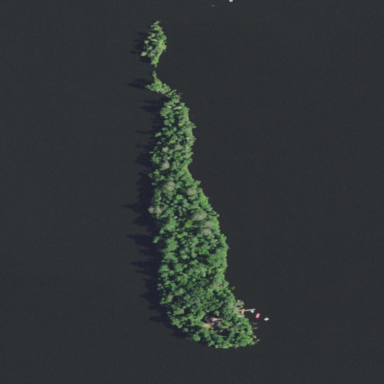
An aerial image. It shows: Island covered with dense forest.